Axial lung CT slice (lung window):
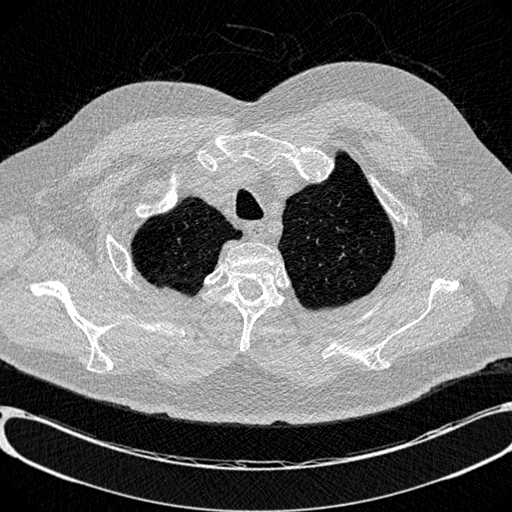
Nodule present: no